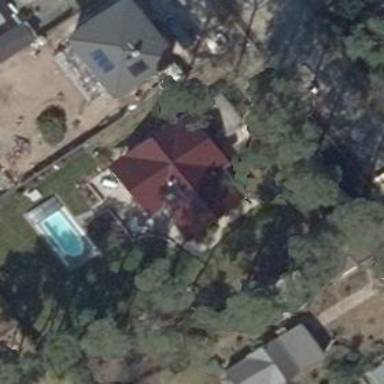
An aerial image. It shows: Detached building with gabled roof.